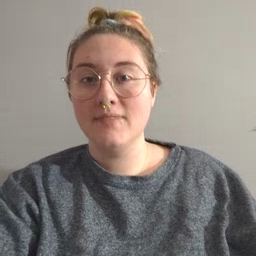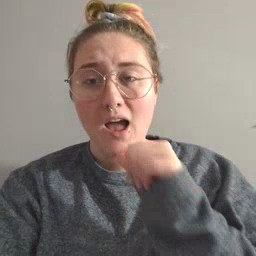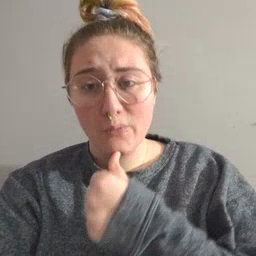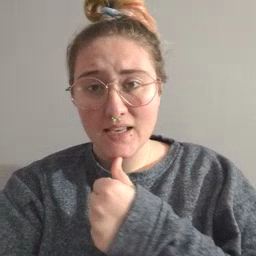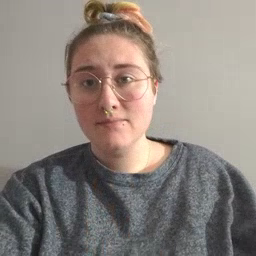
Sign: owie